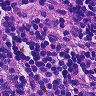
Metastatic tissue present: no